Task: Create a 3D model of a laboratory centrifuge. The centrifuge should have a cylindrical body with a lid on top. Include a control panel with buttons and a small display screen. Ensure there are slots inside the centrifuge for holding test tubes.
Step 483:
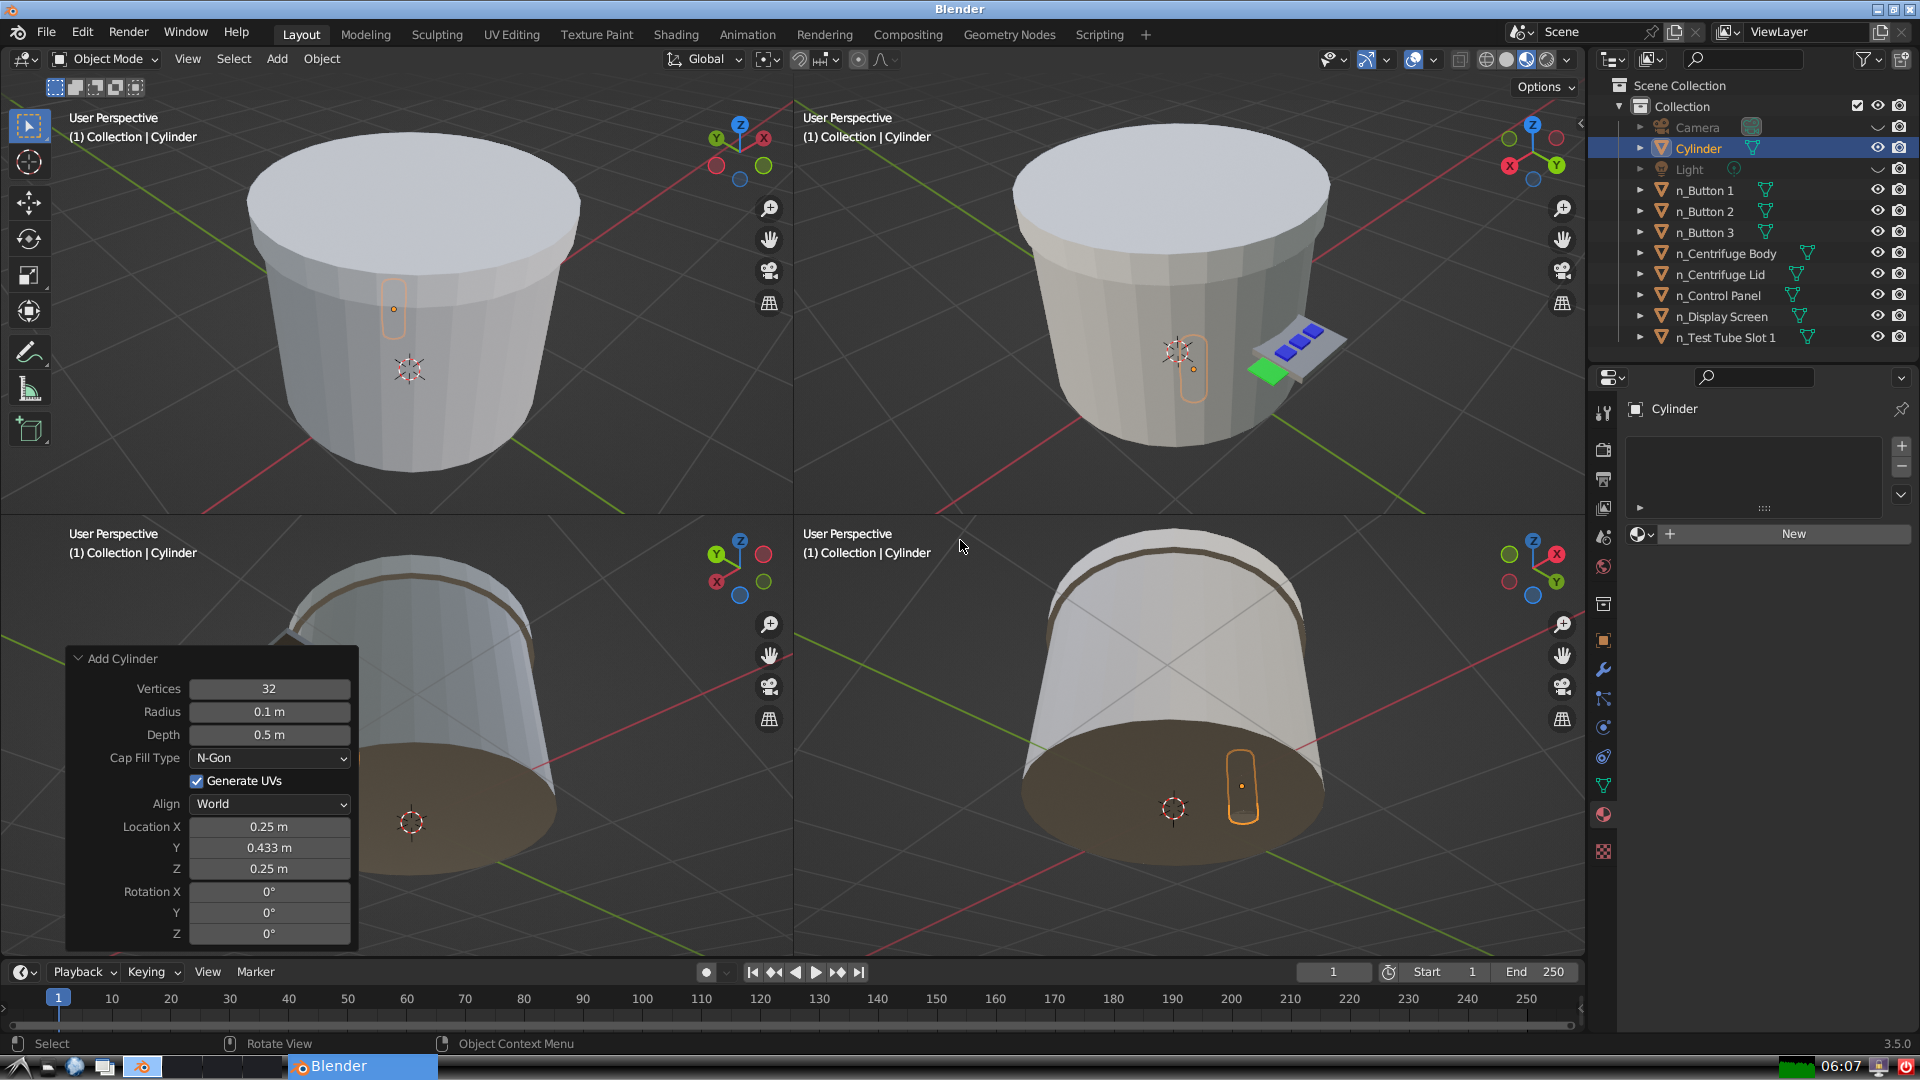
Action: {"key_press": ['Ctrl, Home']}